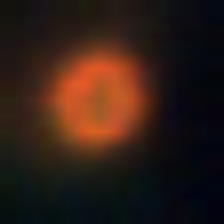
Taxon: NanoPlankton
Group: Other